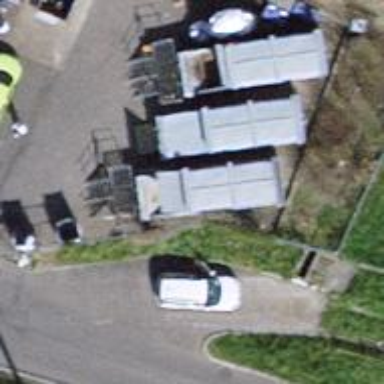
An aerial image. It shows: Recycling center for various types of waste.